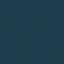
Land use / land cover class: SeaLake